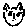
Label: cat